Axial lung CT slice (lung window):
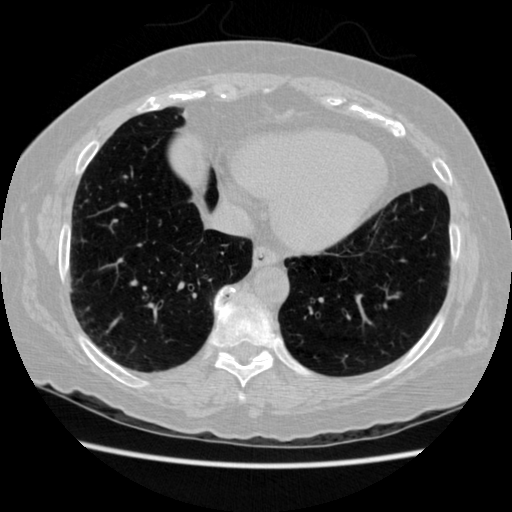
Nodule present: no